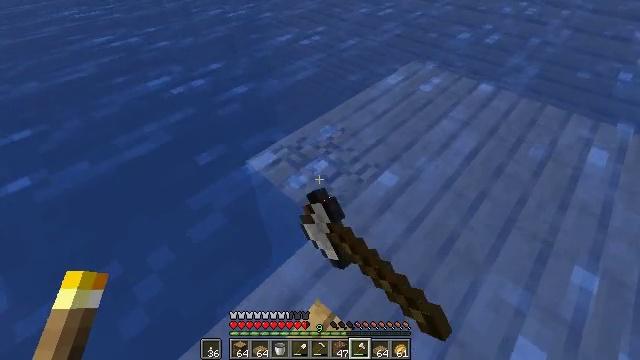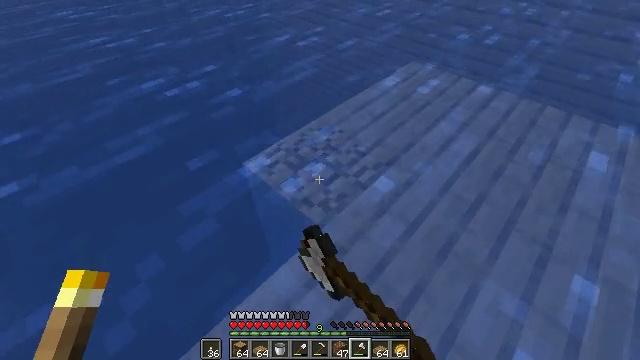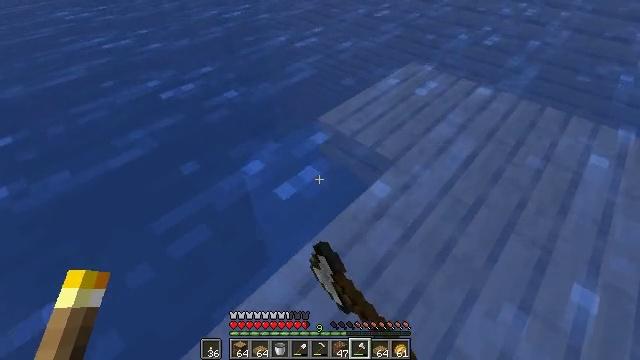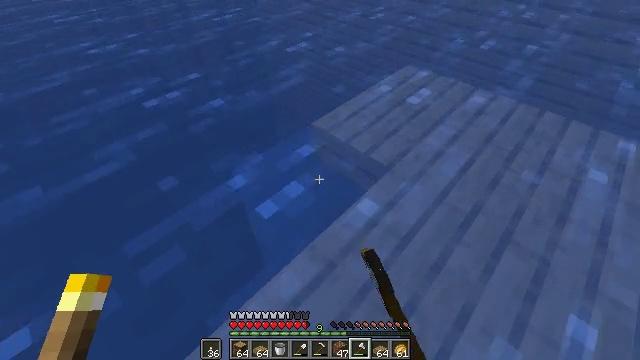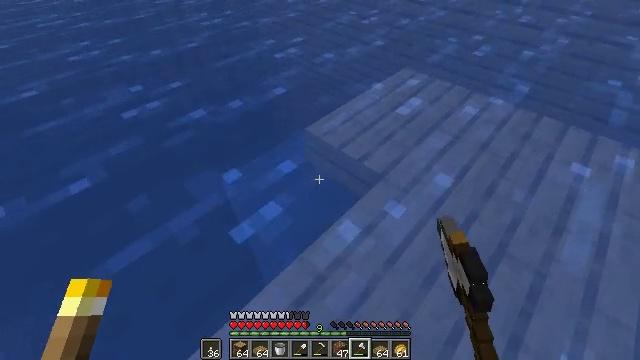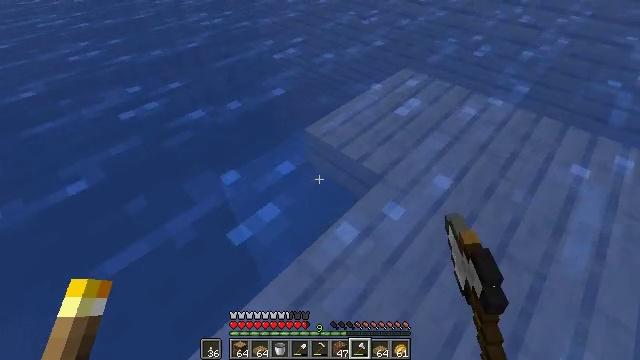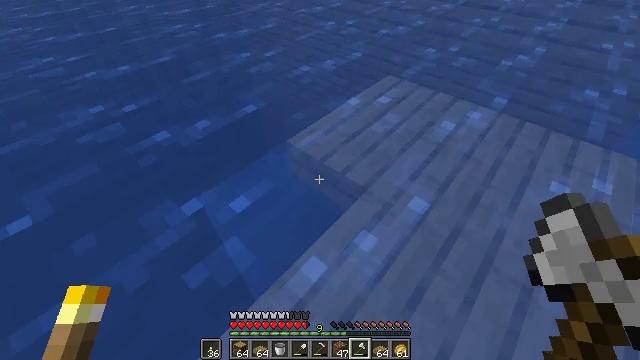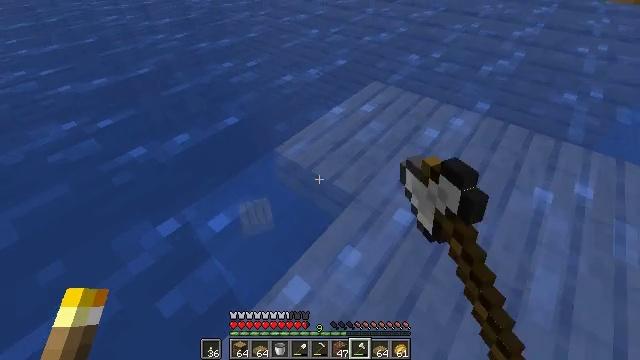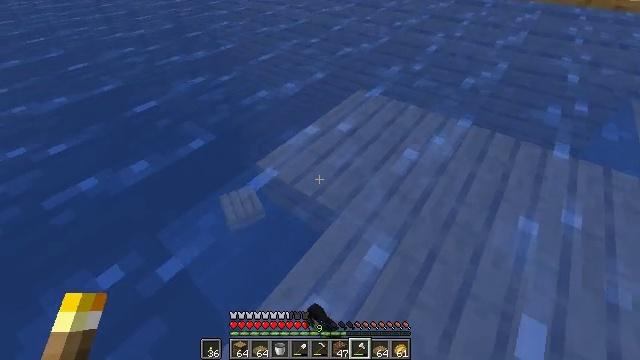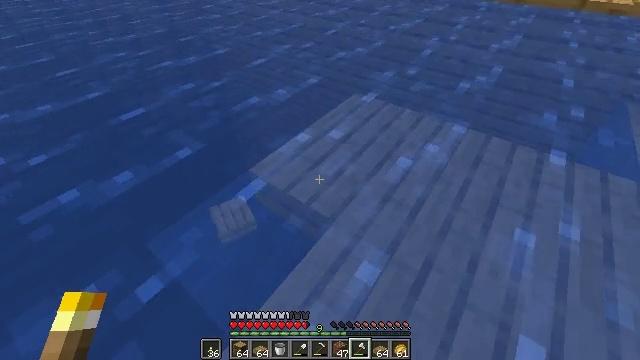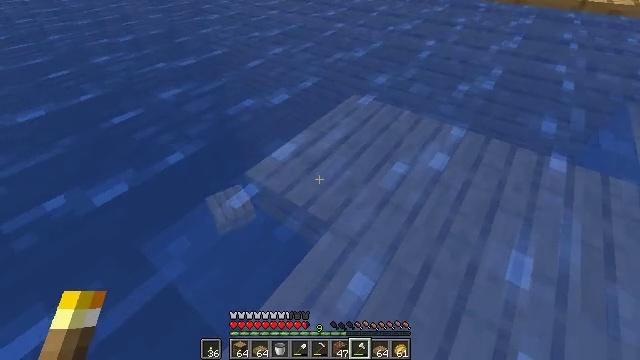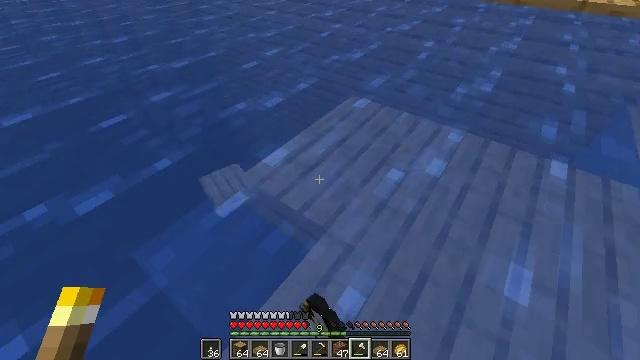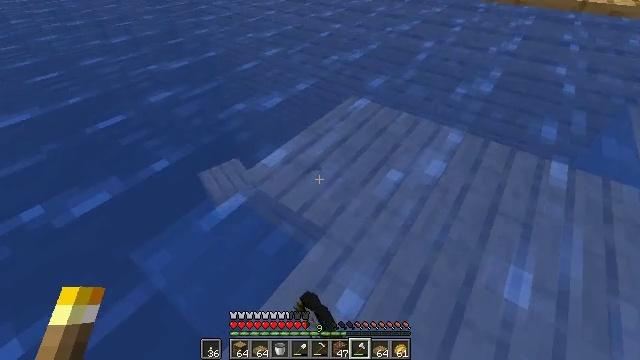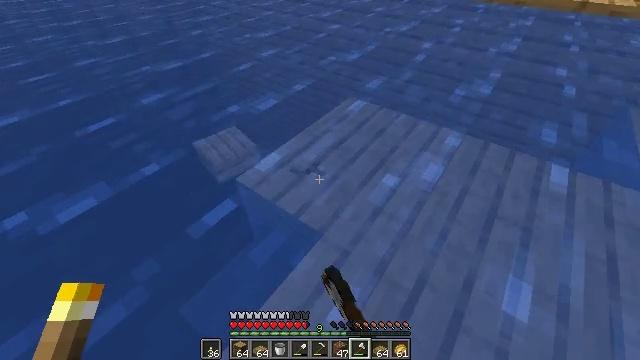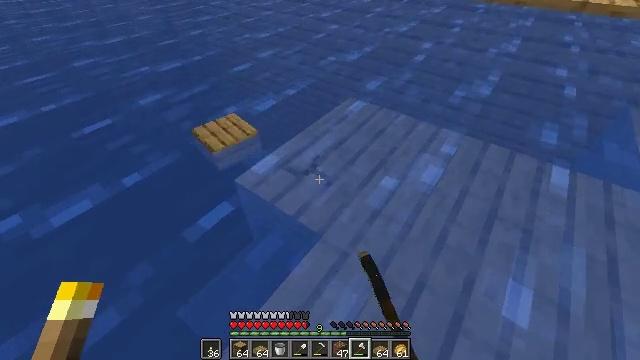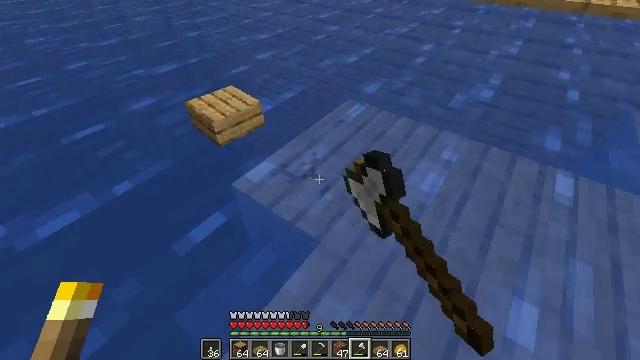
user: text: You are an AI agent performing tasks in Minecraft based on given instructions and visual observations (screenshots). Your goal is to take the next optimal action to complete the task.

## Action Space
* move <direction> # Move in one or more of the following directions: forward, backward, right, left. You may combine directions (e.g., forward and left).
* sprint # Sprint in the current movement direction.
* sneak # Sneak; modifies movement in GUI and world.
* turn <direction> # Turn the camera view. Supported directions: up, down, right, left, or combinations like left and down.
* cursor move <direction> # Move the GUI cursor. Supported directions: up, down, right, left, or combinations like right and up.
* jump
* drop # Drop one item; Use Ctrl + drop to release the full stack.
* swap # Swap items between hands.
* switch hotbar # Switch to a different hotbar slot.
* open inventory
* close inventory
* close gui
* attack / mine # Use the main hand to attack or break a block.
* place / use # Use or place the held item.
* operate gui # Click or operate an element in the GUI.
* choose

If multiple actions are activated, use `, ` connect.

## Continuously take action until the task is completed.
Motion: motion action
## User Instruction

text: Break the oak slab to get it back.
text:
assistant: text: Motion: move forward and move right, attack / mine
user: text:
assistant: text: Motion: move forward and move right, attack / mine
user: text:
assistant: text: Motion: move forward and move right, attack / mine
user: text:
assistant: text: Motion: move forward and move right, attack / mine
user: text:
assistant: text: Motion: move forward and move right, attack / mine
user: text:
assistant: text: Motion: move forward and move right, turn right, attack / mine
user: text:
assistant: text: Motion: move forward and move right, turn right and up, attack / mine
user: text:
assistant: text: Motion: move forward, turn right, attack / mine
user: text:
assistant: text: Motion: attack / mine
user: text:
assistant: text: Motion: attack / mine
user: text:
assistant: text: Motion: attack / mine
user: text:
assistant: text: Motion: attack / mine
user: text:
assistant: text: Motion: attack / mine
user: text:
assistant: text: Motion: move forward, attack / mine
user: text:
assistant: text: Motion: move forward, attack / mine
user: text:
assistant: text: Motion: move forward, attack / mine
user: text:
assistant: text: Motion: move forward, attack / mine
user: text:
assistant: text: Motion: move forward, attack / mine
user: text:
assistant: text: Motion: attack / mine
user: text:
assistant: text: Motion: turn right, attack / mine
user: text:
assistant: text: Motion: turn right, attack / mine
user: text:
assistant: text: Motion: turn right, attack / mine
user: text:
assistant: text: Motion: attack / mine
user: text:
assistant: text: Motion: attack / mine
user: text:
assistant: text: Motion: attack / mine
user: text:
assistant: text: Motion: move forward and move right, attack / mine
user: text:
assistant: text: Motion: move forward and move right, attack / mine
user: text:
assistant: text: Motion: move forward and move right, attack / mine
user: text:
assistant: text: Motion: move forward and move right, attack / mine
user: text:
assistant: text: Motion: attack / mine